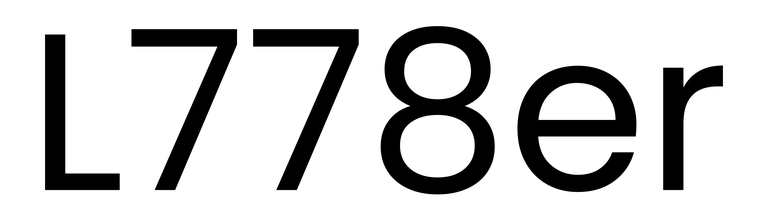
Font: Poppins-Regular